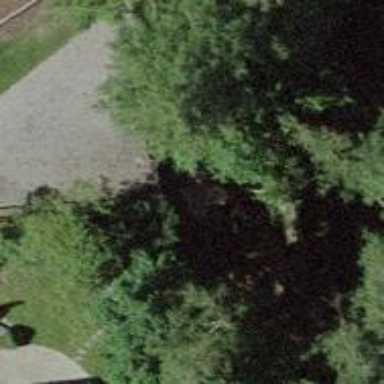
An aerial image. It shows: Brown bench in the vicinity.